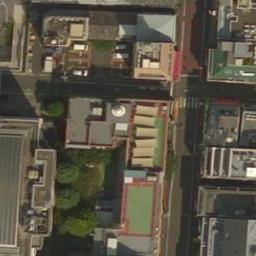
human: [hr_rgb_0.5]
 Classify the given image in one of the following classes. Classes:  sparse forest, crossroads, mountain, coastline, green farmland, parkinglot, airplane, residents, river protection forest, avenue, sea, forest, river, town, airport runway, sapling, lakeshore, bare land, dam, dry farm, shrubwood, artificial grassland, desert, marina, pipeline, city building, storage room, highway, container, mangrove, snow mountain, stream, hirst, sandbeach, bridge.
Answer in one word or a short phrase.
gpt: city building